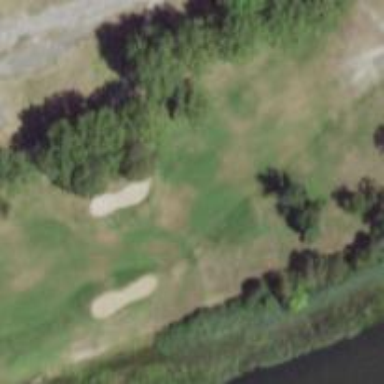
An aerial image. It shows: Golf hole.